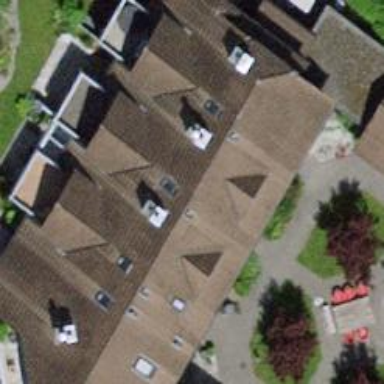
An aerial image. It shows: Terrace-style building with gabled roof.